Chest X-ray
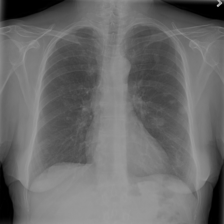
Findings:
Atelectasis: negative
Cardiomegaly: negative
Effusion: negative
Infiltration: negative
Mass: negative
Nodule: positive
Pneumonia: negative
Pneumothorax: negative
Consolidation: negative
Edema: negative
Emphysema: negative
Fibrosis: positive
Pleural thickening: negative
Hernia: negative